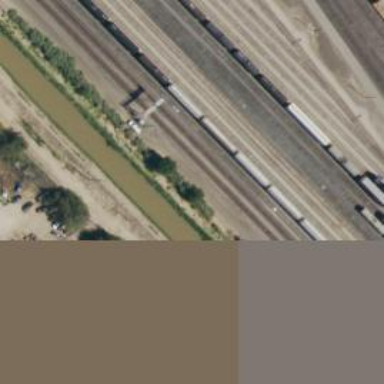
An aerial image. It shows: Railway yard in service.